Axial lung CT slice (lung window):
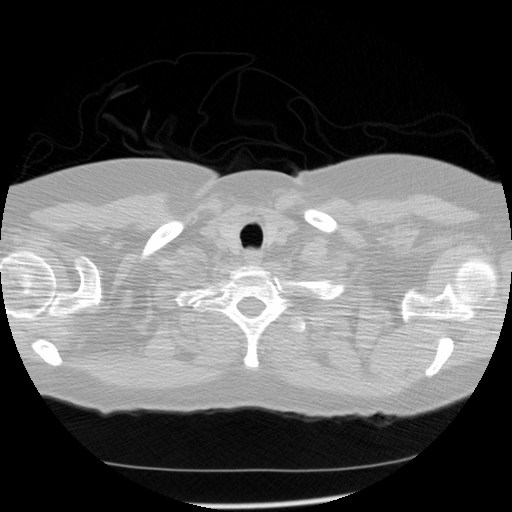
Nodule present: no